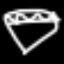
Label: diamond